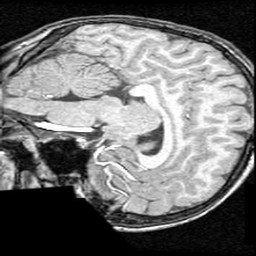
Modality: T1w
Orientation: sagittal
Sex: male
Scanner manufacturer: ge
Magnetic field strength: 1.5 T
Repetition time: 21 s
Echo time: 0.008 s